Question: iOS UITableView is getting stuck in edit mode when reordering cells
When I click on Edit, edit mode enters correctly and when I click done it correctly gets out of edit mode.
But when I drag and reorder cells, the table gets stuck in edit mode, see attached. The only way out of it is to kill the app.
This is happing in iOS 6 and 7.
Any suggestions would be appreciated.
'''
- (IBAction)editAction:(id)sender
{
[self.tableView setEditing:YES animated:YES];
}
- (IBAction)doneAction:(id)sender
{
[self.tableView setEditing:NO animated:YES];
}
- (BOOL)tableView:(UITableView *)tableView canMoveRowAtIndexPath:(NSIndexPath *)indexPath
{
return YES;
}
- (void)tableView:(UITableView *)tableView moveRowAtIndexPath:(NSIndexPath *)fromIndexPath toIndexPath:(NSIndexPath *)toIndexPath
{
self.fetchedResultsController.delegate = nil;
NSMutableArray *objects = [[self.fetchedResultsController fetchedObjects] mutableCopy];
id object = [self.fetchedResultsController objectAtIndexPath:fromIndexPath];
[objects removeObject:object];
[objects insertObject:object atIndex:[toIndexPath row]];
int i = 0;
for (NSManagedObject *mo in objects) [mo setValue:[NSNumber numberWithInt:i++] forKey:@"displayOrder"];
objects = nil;
[[self currentManagedObjectContext] MR_saveToPersistentStoreAndWait];
self.fetchedResultsController.delegate = self;
[[self fetchedResultsController] performFetch:nil];
}
'''

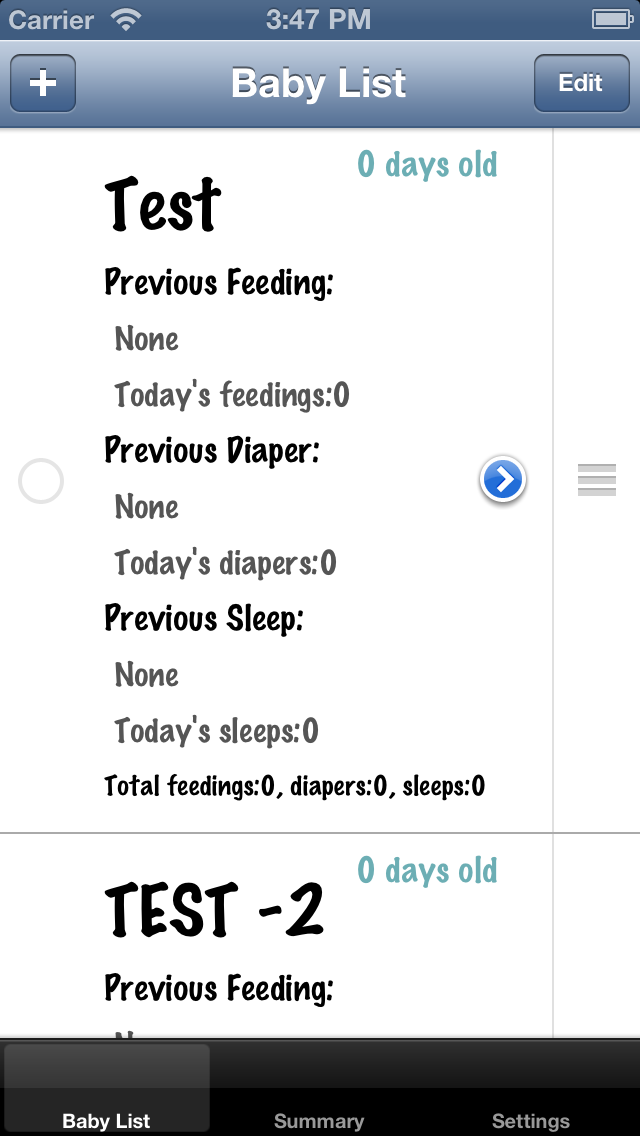
Answer: I used the solution from this issue and corrected the issue:
<URL>